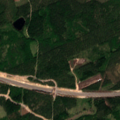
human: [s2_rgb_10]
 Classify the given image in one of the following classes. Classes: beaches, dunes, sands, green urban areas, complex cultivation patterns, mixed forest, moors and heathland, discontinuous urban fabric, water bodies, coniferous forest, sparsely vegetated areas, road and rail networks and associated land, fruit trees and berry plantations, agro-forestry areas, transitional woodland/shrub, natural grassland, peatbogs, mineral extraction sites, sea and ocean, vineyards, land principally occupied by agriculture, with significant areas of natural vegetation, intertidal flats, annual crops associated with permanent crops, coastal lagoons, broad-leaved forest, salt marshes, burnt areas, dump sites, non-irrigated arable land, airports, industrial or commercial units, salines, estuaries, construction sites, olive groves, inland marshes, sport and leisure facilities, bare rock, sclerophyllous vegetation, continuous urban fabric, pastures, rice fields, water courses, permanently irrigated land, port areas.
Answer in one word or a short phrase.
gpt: coniferous forest, transitional woodland/shrub